Interaction volume radius: 10 \u00c5
Interaction volume height: 30 \u00c5
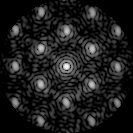
Disorder parameter: 0.2996